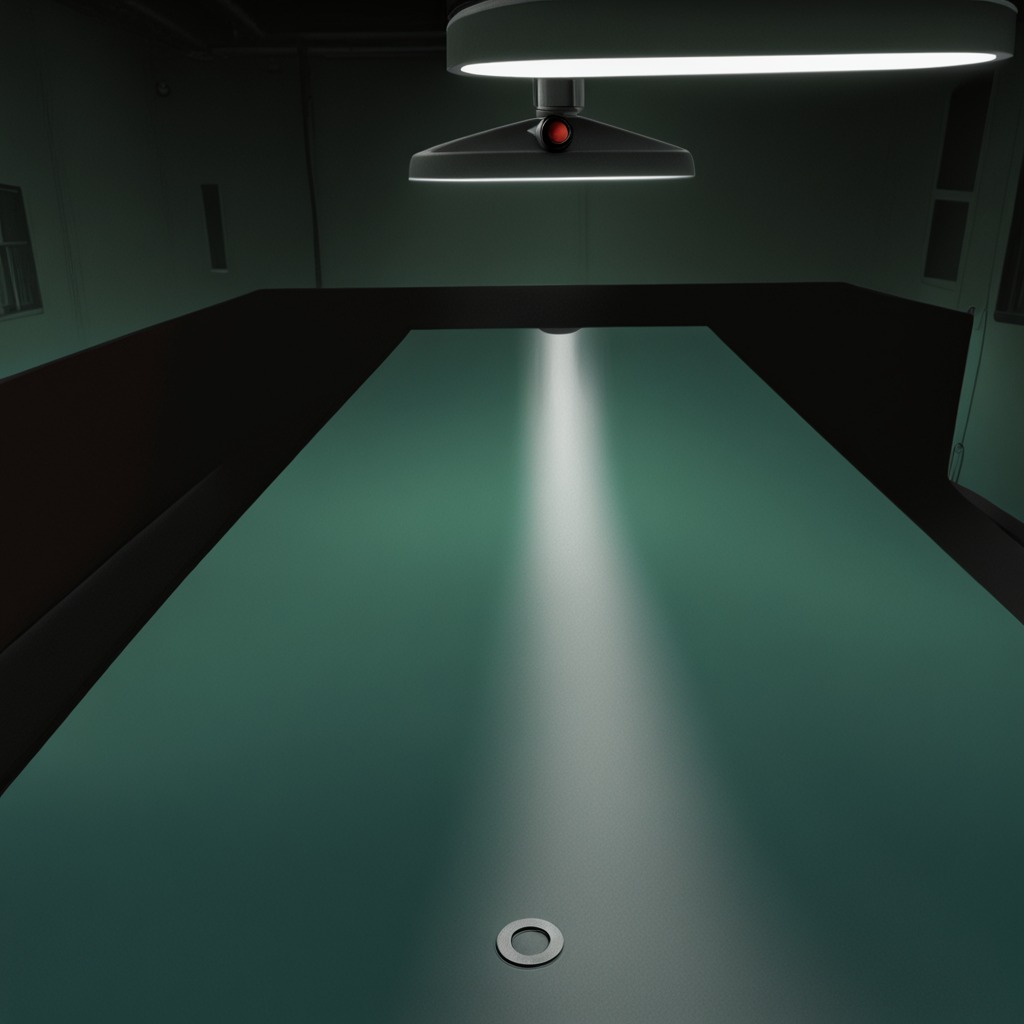
A flat metal washer is lying on the clean empty table in a railway signal maintenance room lit by harsh overhead fluorescents.